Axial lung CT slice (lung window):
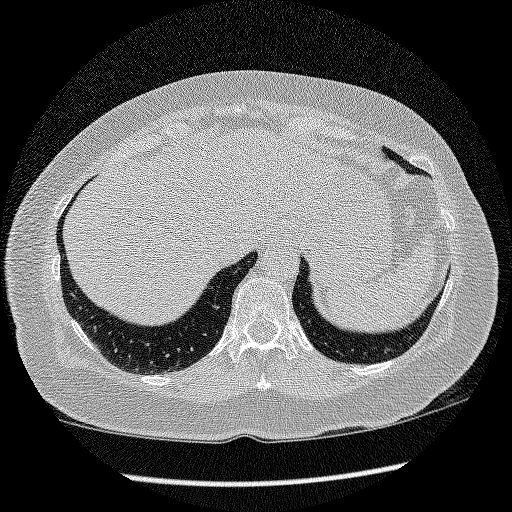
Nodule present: no